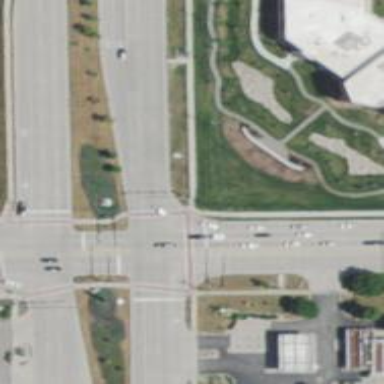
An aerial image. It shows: Marked footway crossing with lines.